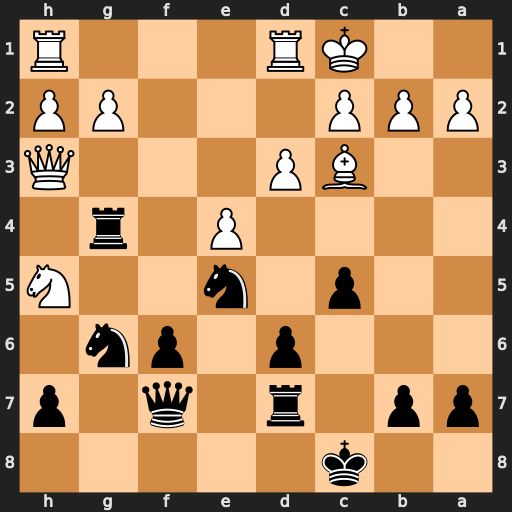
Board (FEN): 2k5/pp1r1q1p/3p1pn1/2p1n2N/4P1r1/2BP3Q/PPP3PP/2KR3R
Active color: b
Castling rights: -
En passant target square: -
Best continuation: Rh4 Qf5 Ne7 Qxf6 Qxh5